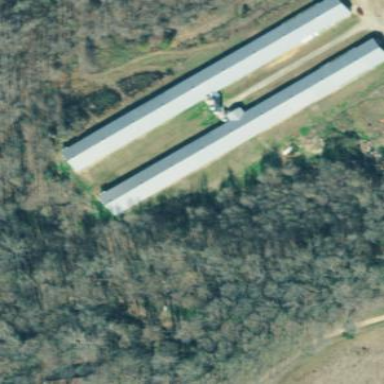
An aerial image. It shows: Poultry house.